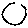
Label: circle